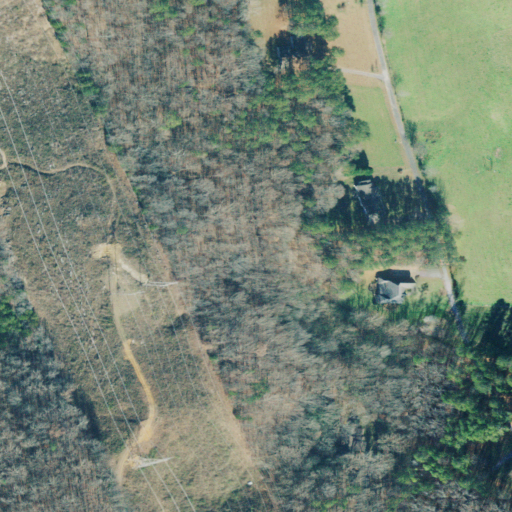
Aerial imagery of ridge(s) in Georgia named Cedar Ridge containing deciduous forest, pasture, mixed forest, open development, evergreen forest, and low intensity development